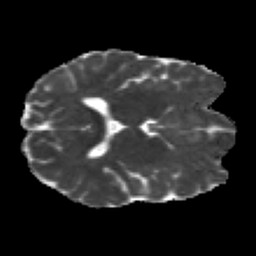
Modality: MD
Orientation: axial
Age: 24
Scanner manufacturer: siemens
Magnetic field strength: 3 T
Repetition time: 2.2 s
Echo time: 0.084 s